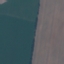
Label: AnnualCrop